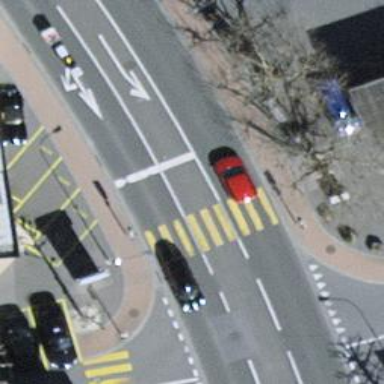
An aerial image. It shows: Road crossing with traffic signals.